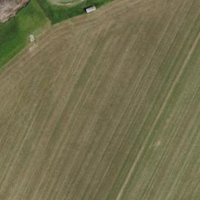
EUNIS habitat code: 52
Species observed at this site:
Falco tinnunculus